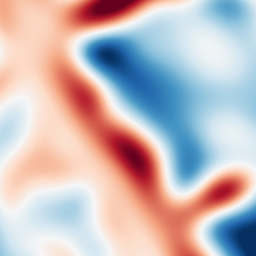
Category: multiscale
Decomposition family: log
Decomposition parameters: sigma: 20
Upsampling method: cubic_mitchell
Upsampling parameters: scale: 2
Upsampling scale: 2